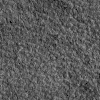
Atmospheric dust classification: not_dusty